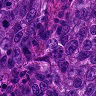
Metastatic tissue present: yes